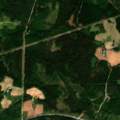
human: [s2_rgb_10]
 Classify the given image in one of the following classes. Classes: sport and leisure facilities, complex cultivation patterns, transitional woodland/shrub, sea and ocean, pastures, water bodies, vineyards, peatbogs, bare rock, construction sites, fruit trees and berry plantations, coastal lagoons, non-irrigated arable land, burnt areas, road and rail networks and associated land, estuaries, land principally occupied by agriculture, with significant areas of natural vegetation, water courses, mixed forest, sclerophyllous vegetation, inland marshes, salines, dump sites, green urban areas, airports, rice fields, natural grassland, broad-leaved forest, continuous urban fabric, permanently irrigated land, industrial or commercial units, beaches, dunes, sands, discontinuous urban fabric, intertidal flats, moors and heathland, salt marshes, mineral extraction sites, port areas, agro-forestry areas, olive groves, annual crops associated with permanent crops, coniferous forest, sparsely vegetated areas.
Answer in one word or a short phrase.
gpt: land principally occupied by agriculture, with significant areas of natural vegetation, coniferous forest, mixed forest